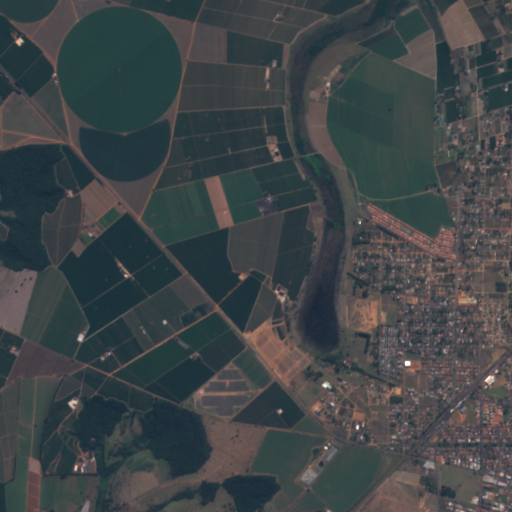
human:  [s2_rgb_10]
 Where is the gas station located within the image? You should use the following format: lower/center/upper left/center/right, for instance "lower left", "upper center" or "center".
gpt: The gas station is located in the lower right of the image.
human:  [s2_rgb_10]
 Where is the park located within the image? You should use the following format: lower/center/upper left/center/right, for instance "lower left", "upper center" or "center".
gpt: The park is located in the lower right of the image.
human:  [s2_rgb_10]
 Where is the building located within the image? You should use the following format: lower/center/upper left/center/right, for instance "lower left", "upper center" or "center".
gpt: There is no building in the image.